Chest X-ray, PA view. Patient: 57 years old, sex F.
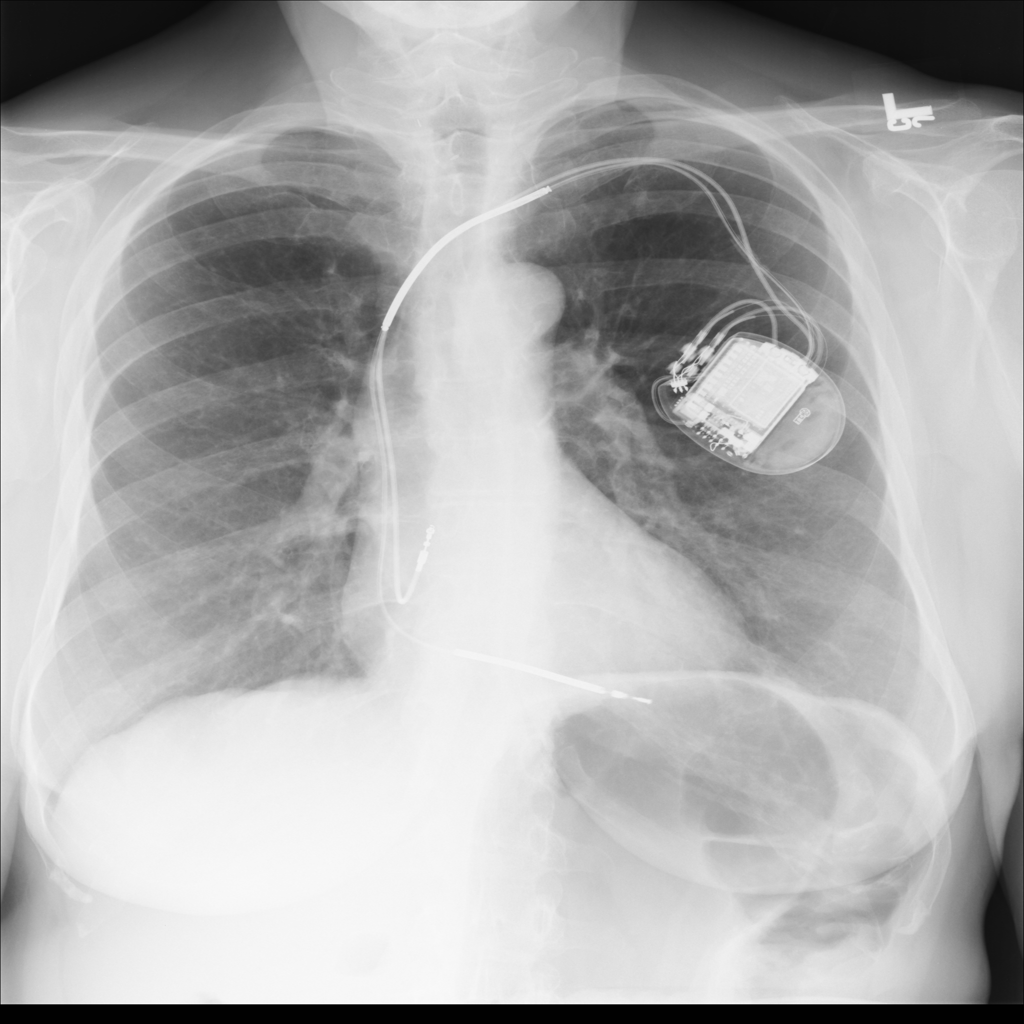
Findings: No Finding